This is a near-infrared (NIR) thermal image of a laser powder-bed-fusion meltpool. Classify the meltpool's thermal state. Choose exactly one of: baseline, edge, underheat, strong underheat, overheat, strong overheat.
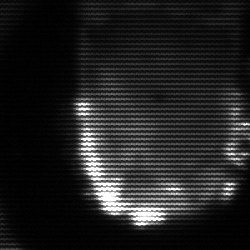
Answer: baseline